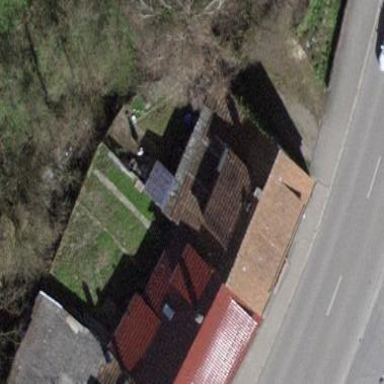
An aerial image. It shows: Gabled roof house.